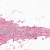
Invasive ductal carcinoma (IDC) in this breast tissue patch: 0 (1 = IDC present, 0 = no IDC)